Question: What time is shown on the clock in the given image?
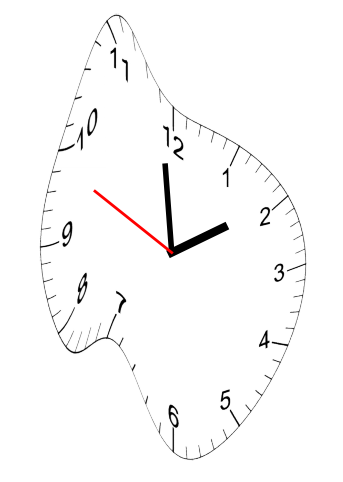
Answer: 01:58:49